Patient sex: M
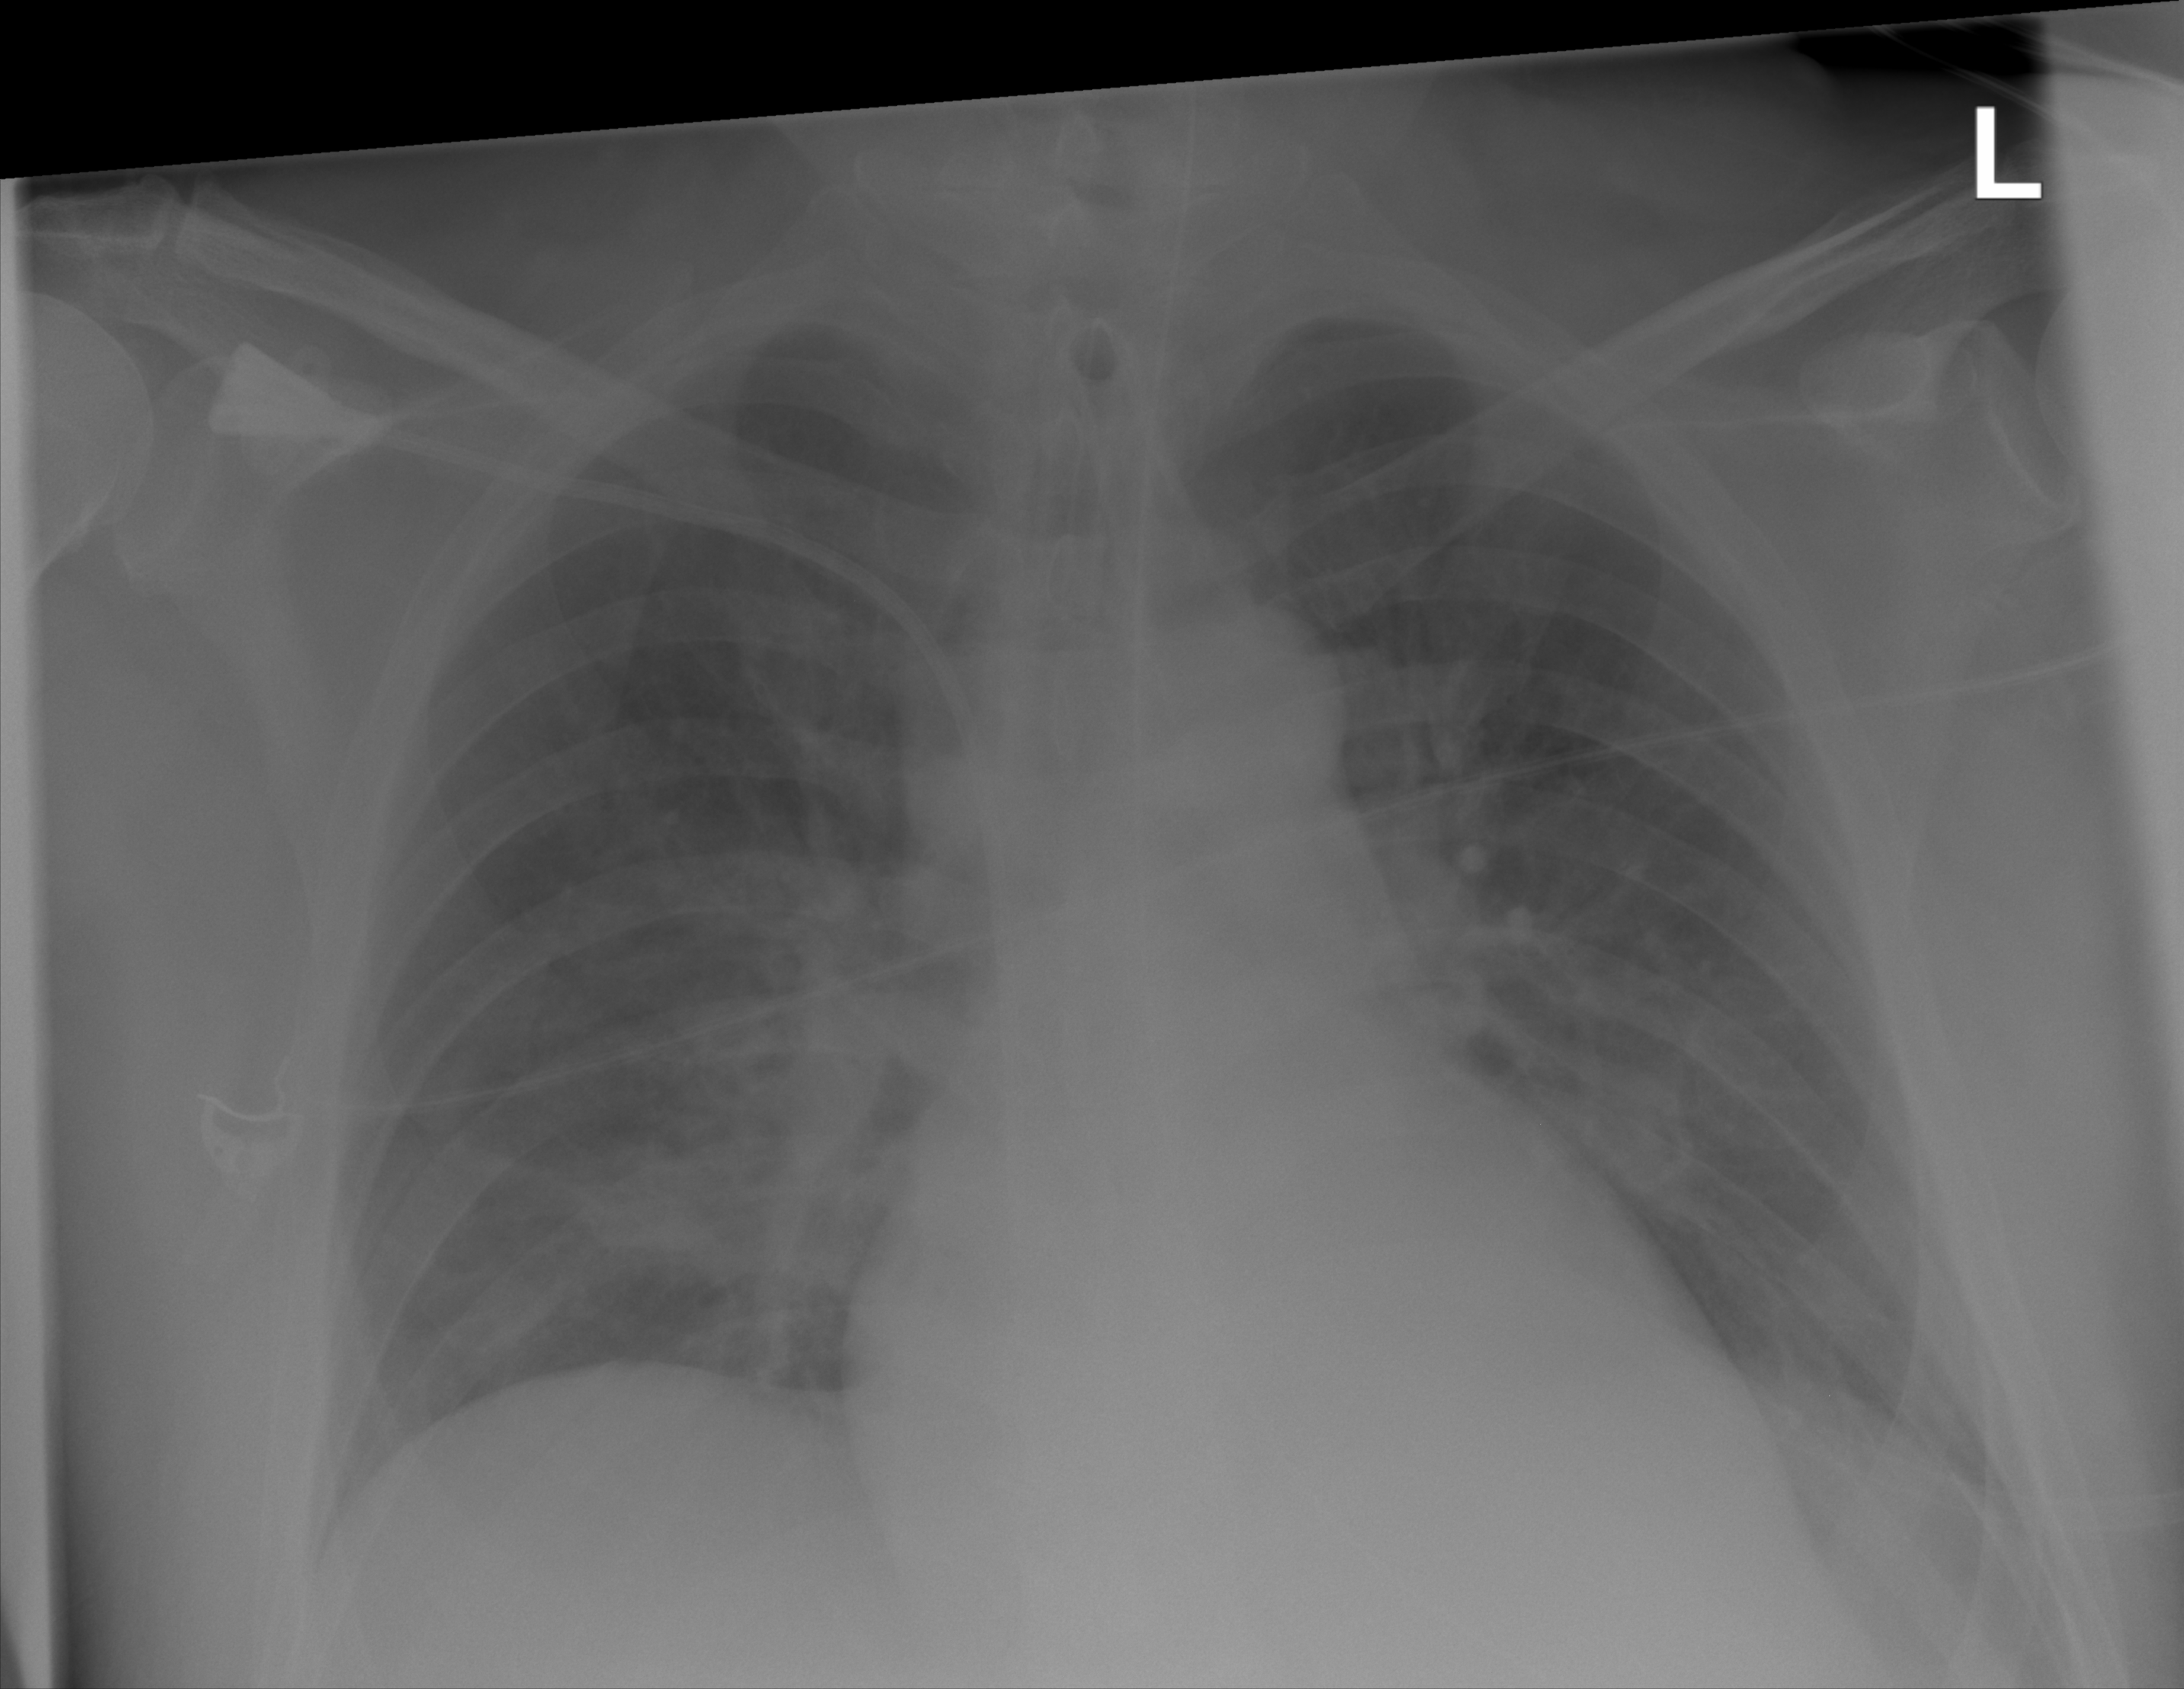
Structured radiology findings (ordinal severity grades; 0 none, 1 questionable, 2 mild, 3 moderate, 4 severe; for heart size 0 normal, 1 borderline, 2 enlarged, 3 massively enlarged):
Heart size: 2
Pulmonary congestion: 0
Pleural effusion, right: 0
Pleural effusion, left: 0
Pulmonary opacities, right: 2
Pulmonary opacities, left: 0
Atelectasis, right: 2
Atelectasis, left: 0